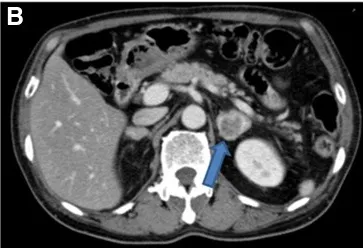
A left mass measuring 2.8 x 3.3 cm with multiple areas of necrosis.
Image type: radiology (ct)